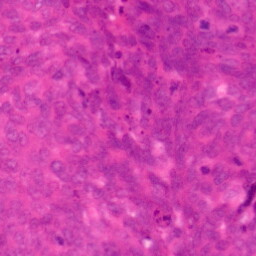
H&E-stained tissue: Colon